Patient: sex M, age 44
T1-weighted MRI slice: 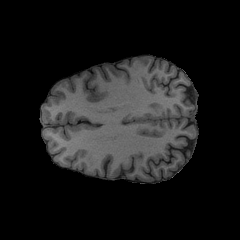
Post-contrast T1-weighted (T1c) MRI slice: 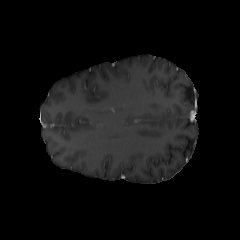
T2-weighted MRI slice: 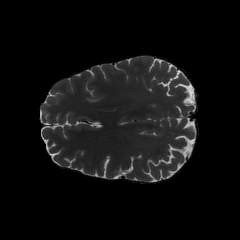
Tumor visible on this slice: yes
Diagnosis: Astrocytoma, IDH-mutant
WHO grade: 2